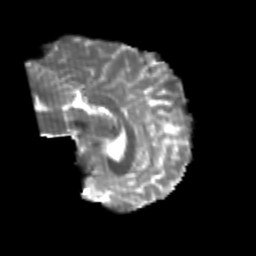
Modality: T2w
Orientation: sagittal
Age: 20
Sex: male
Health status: healthy
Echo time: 0.074 s